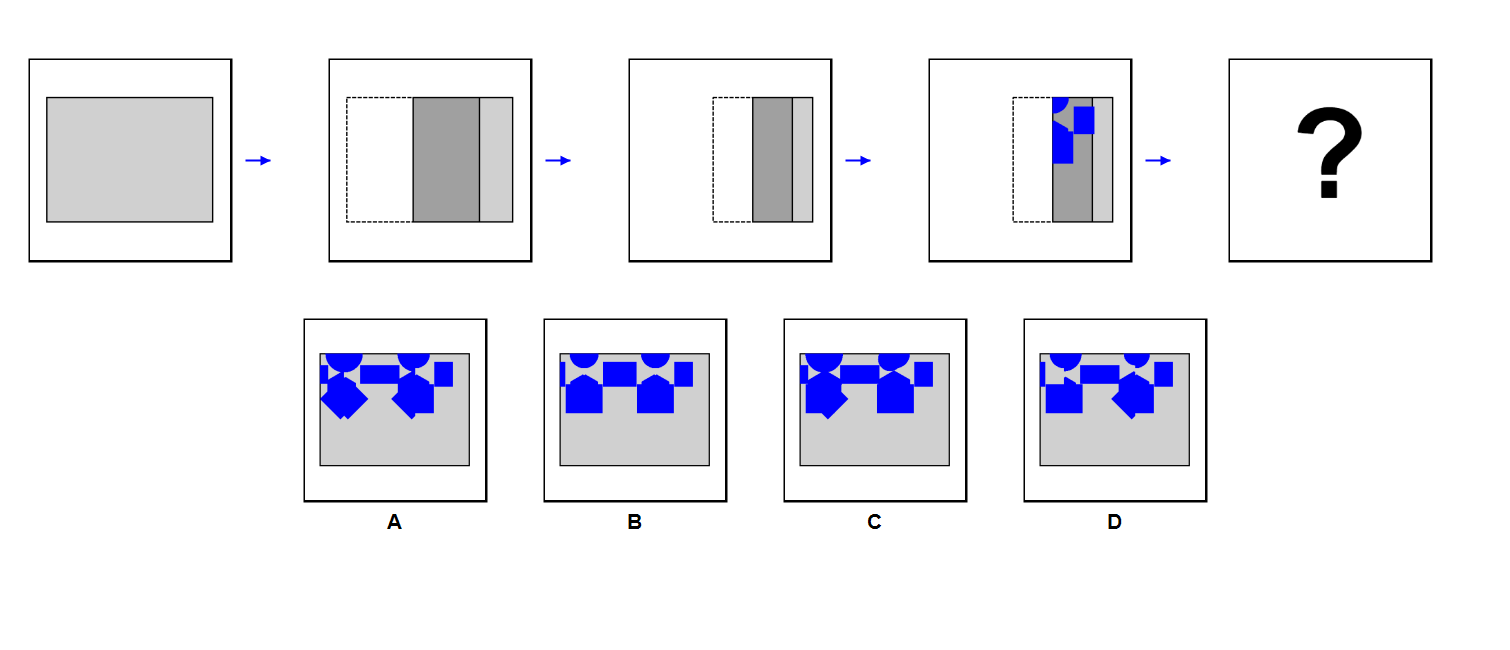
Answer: B